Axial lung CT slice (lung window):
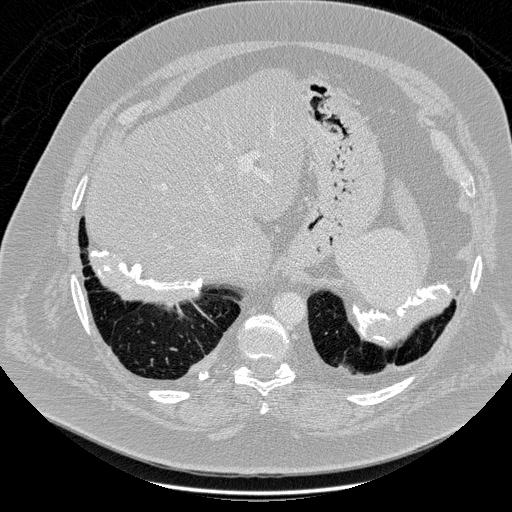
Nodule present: no